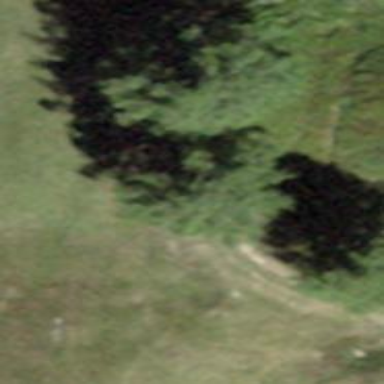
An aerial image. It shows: Beautiful tree in nature.